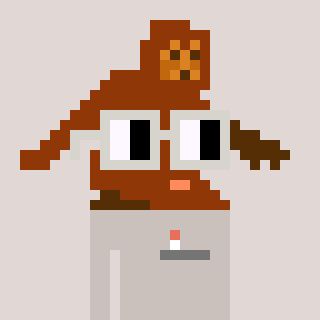
a pixel art character with square light gray glasses, a bigfoot-shaped head and a foggrey-colored body on a warm background